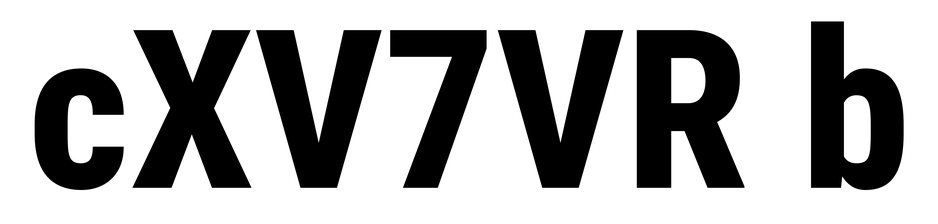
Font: Roboto_Condensed_ExtraBold